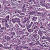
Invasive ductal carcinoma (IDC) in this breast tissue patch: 1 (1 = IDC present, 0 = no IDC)